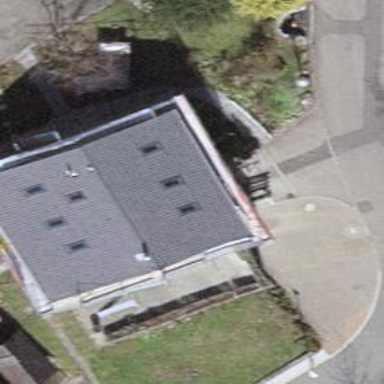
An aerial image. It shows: Detached building.